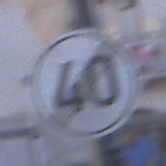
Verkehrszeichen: EndeGeschwindigkeit40
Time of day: SunriseSunset
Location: Outdoor (Urban)
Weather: PartlyCloudy
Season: NotSpecified
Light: Natural